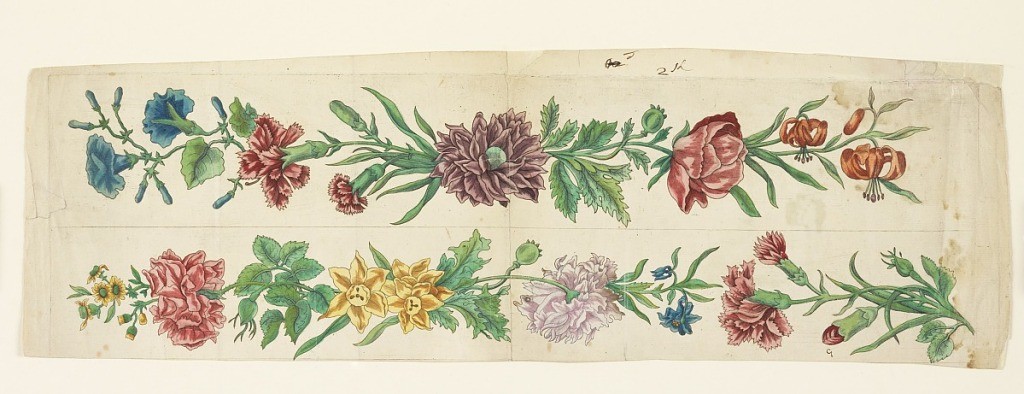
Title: Design for Two Printed Floral Bands
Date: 1770–1800
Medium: Engraving, pen and black ink, brush and watercolor on white laid paper
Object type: Drawing
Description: Two horizontal strips show carnations, morning glories, hyacinths, tiger lilies, roses and other flowers with their foliage.